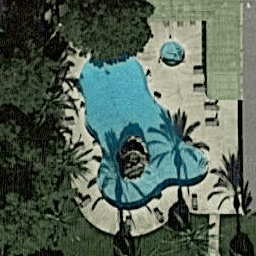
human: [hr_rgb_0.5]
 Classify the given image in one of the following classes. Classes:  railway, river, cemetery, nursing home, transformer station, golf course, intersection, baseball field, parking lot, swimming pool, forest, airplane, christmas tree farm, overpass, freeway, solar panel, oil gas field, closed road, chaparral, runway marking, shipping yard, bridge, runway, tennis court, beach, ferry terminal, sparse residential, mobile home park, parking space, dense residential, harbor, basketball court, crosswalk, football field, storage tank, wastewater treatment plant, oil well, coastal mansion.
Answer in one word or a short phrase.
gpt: swimming pool